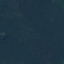
Land use / land cover class: Forest